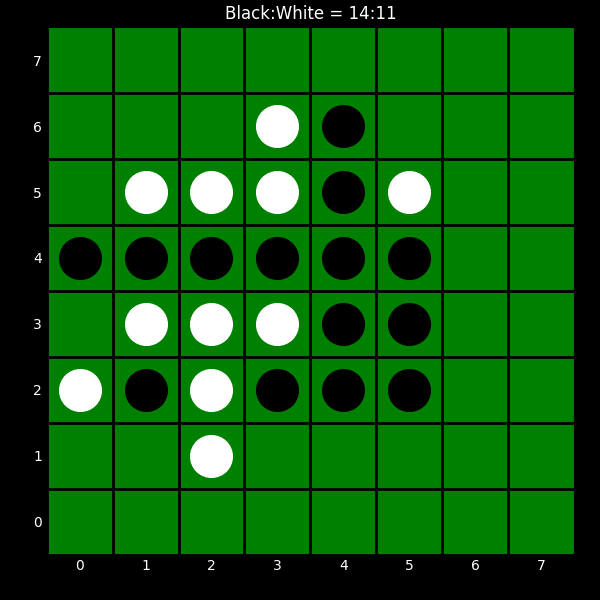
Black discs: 14
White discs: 11